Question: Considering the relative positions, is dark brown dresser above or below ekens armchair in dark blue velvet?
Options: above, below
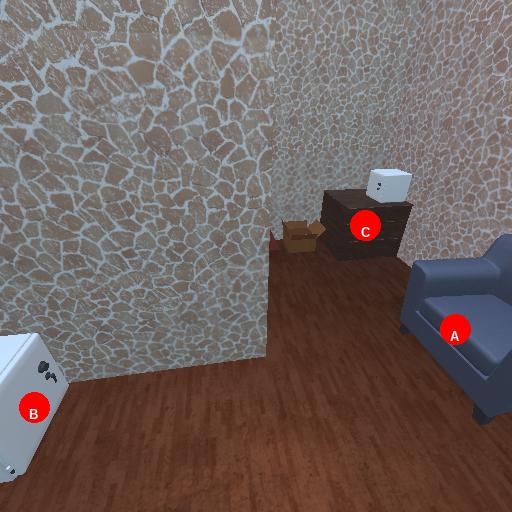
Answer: above